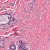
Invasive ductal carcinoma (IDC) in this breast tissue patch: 0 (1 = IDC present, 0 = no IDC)